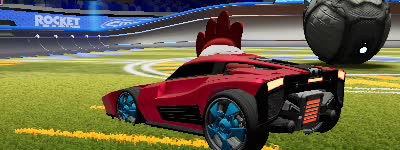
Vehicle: breakout